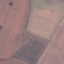
Land use / land cover class: AnnualCrop